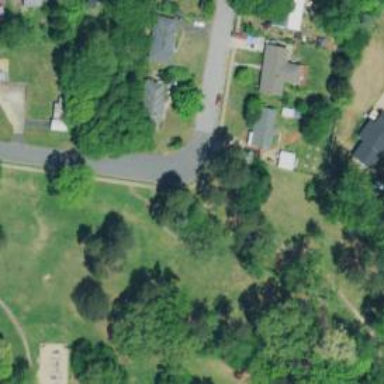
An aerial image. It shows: Disc golf course.